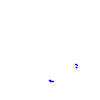
Particle: proton